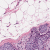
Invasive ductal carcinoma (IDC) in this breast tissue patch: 1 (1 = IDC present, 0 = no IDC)